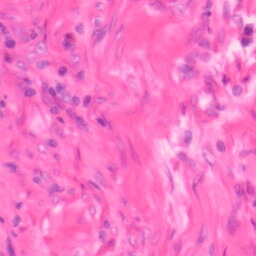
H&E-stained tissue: Colon